Question: I have created one area line chart by using Pentaho Report Designer.
But the line is hiding under area.
Please refer to the attached figure.

How can I change the settings to display line on area???
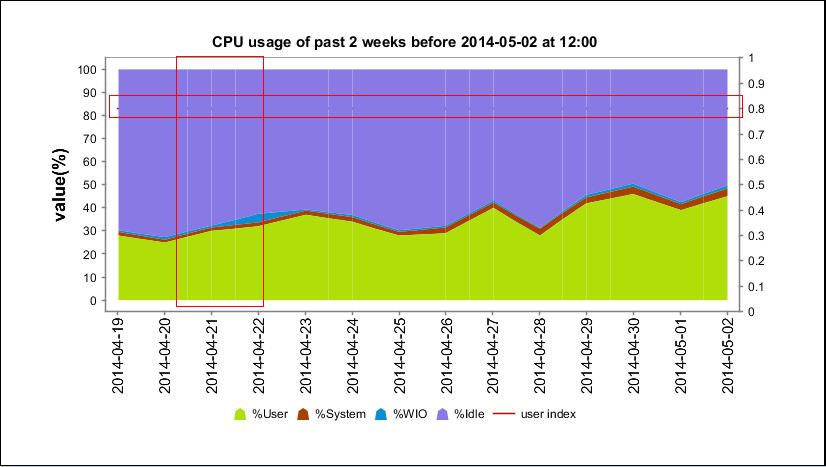
Answer: After you write the code in Chart Post-Processing Script, you will see the line on area.
'''
import org.jfree.chart.JFreeChart;
import org.jfree.chart.plot.CategoryPlot;
import org.jfree.chart.plot.DatasetRenderingOrder;
import org.jfree.chart.plot.Plot;
import org.jfree.chart.plot.XYPlot;
Plot plot = chart.getPlot();
if (plot instanceof CategoryPlot) {
((CategoryPlot) plot).setDatasetRenderingOrder(DatasetRenderingOrder.FORWARD);
} else if (plot instanceof XYPlot) {
((XYPlot) plot).setDatasetRenderingOrder(DatasetRenderingOrder.FORWARD);
}
'''